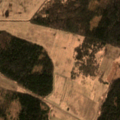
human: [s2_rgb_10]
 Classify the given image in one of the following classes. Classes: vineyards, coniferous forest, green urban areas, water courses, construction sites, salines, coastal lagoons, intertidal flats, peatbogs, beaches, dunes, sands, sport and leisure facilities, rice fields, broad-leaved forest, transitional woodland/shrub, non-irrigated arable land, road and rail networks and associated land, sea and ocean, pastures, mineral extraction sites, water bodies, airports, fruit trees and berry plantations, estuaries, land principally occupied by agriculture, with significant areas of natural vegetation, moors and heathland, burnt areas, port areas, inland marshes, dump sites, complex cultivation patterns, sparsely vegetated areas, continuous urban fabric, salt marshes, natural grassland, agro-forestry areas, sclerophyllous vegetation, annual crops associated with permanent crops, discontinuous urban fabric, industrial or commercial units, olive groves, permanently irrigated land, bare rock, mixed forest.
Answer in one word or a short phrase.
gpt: pastures, coniferous forest, mixed forest